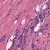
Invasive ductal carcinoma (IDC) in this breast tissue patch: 1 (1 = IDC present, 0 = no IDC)